Question: In Magento when I create an order using credit card payment type after completing the order it will display me order status to 'pending'. Instead of this I want 'Payment through Credit card' status or something like 'Credit card Payment' so that admin is aware that the payment is completed.
Actually I want to add new status if possible for the orders done using credit cards, so it's easy for admin to filter it.

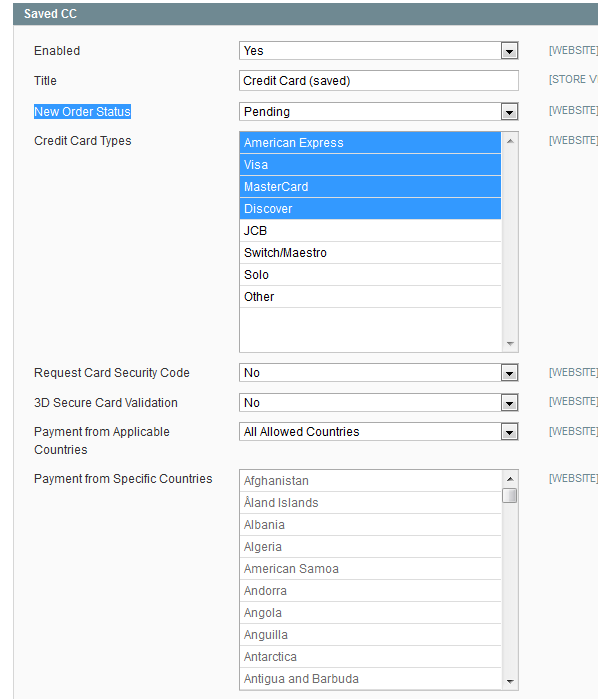
Answer: "New order status" options is what you need to set for orders made by CC payment method. Depending on your Magento version there are 2 ways of adding new order statuses:
### Magento CE 1.6+ (EE 1.10+)
This is very simple. Go to 'Admin Panel > System > Order statuses' and create a new one there. Then click on 'Assign Status to State'. From statuses list select new created status and from states list select 'New'. It has to be state 'New', otherwise it won't be listed at payment method's config.
Here's step by step of adding new order status:
1. Go to Admin Panel > System > Order Statuses. You will see a grid of all statuses defined so far.
2. Click on 'Create New Status' button
3. You will see new status edit page. You must fill 'Status Code' and 'Status Label', because they're mandatory. Your status code can be e.g. 'cc_payment' and status label e.g. 'Credit Card Payment'. Other fields you can omit, since they are just other language labels.
4. Click on 'Save Status' button. You will be redirected back to the order statuses grid. You should see your new status on the list.
5. Click on 'Assign Status to State' button (next to the 'Create New Status').
6. From 'Order Status' drop-down list select your new status ('Credit Card Payment'). From 'Order State' drop-down list select 'New'.
7. Click on 'Save Status Assignment' button.
8. Go to payment method configuration (System > Configuration > Payment Methods) and set this new order status were desired.
### Magento CE 1.5 (EE 1.8) and lower
Managind order statuses and states was done by config.xml. So, in order to add a new status, you would like to create a new module (e.g. 'Company_Sales') and in config.xml put a similar xml structure to this one:
'''
<global>
<sales>
<order>
<statuses>
<cc_payment translate="label"><label>Credit card Payment</label></cc_payment>
</statuses>
<states>
<new>
<statuses>
<cc_payment default="0"/>
</statuses>
</new>
</states>
</order>
</sales>
</global>
'''